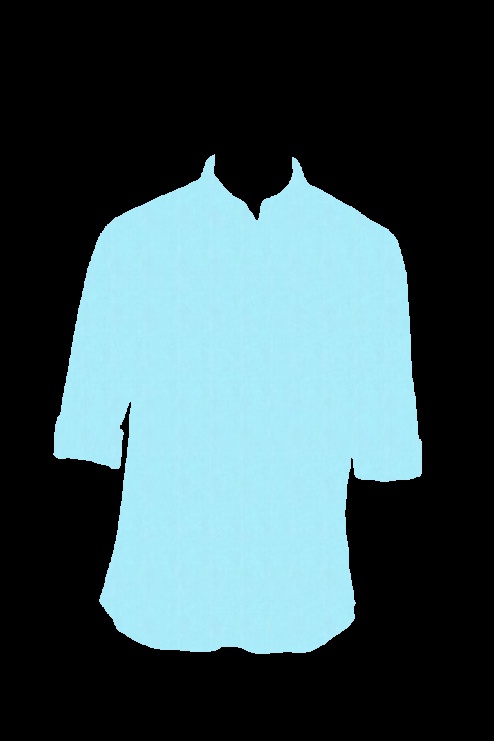
blue polo shirt